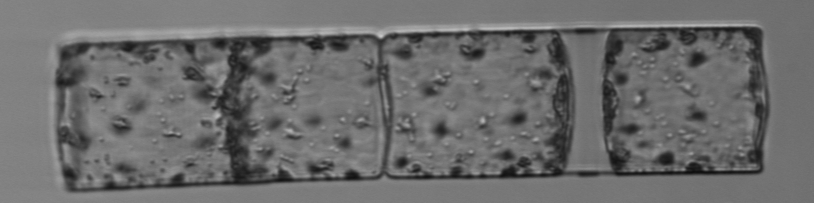
Label: Guinardia_flaccida